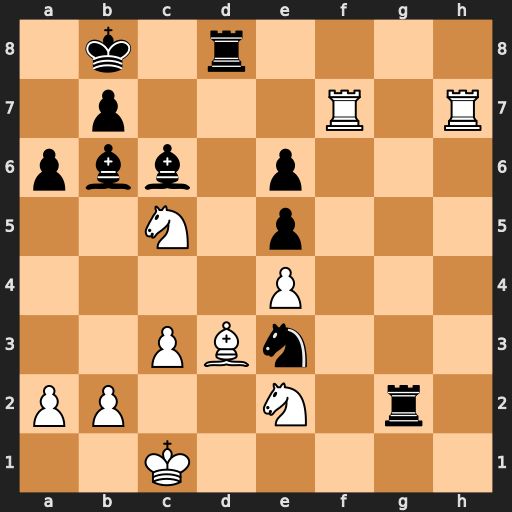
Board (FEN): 1k1r4/1p3R1R/pbb1p3/2N1p3/4P3/2PBn3/PP2N1r1/2K5
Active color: w
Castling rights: -
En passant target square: -
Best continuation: Rxb7+ Bxb7 Rxb7+ Kc8 Rxb6